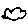
Label: cloud